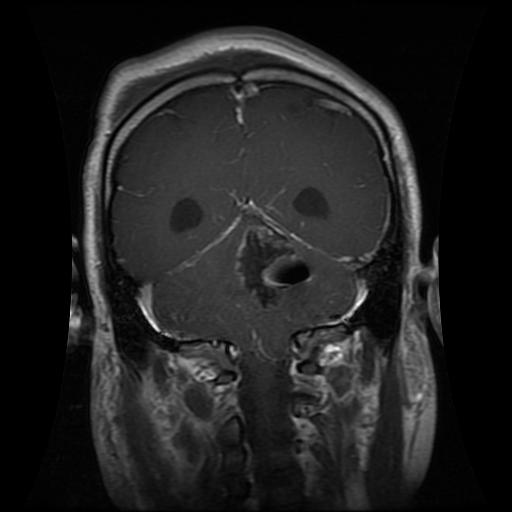
Label: glioma